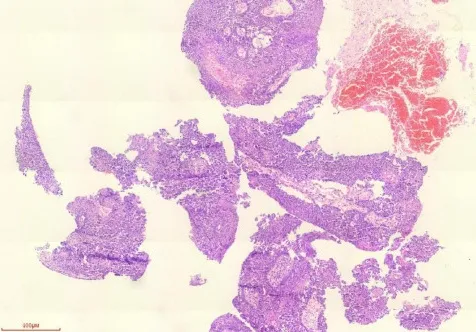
Pathology of tracheoscopy biopsy of left lower lobe of lung (H&E staining) (the lesions of the left lower lobe were found, and the pathology was obtained by tracheoscopy).
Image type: pathology (h&e)